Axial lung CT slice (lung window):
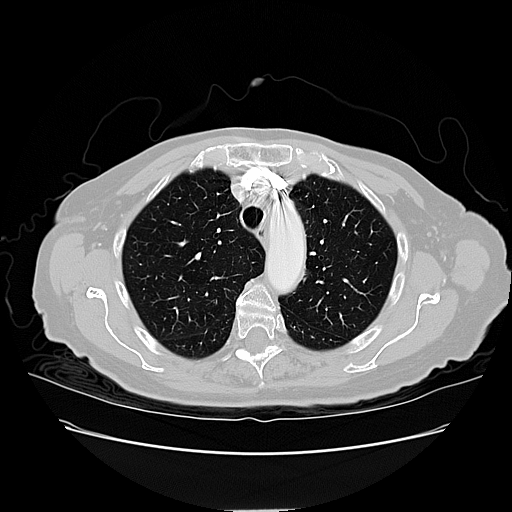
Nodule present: no